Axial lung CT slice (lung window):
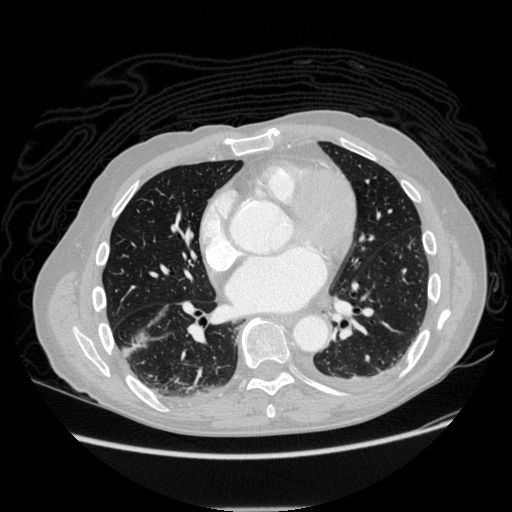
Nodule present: no